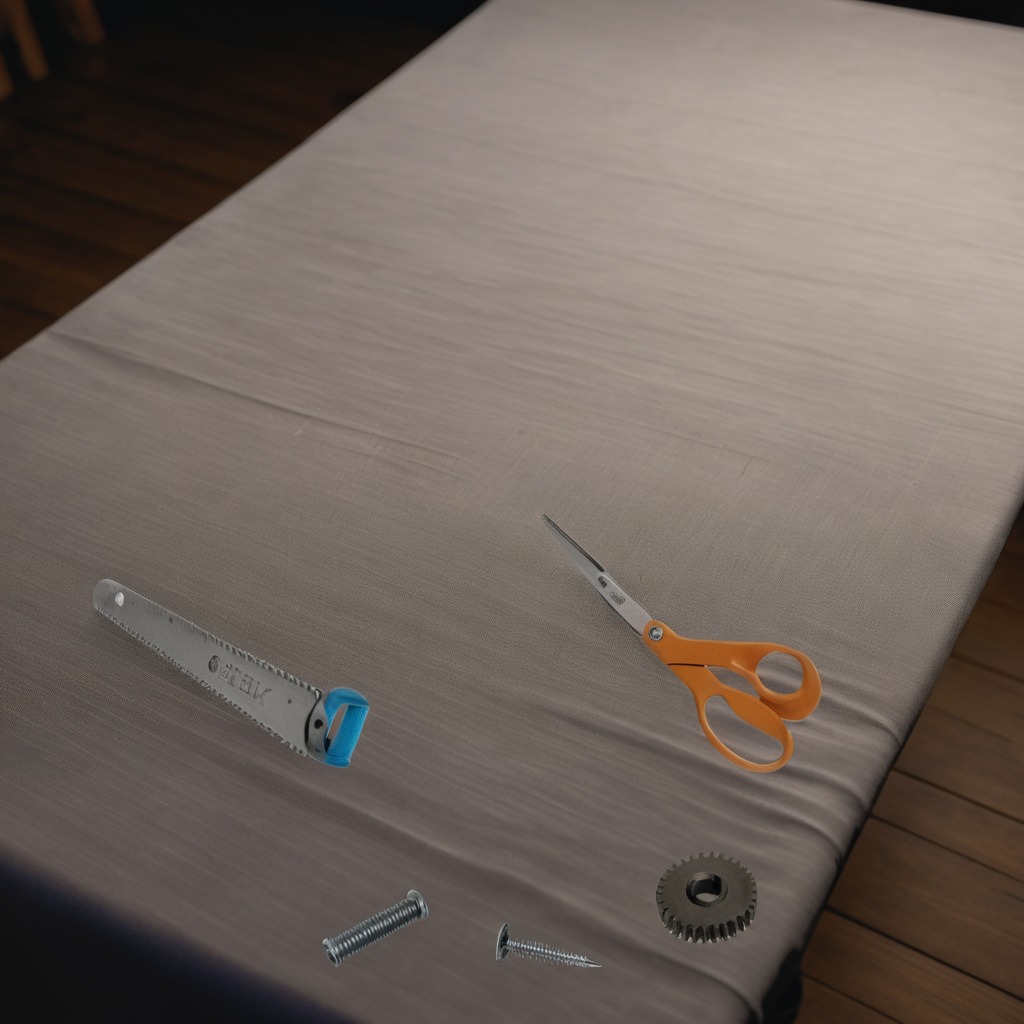
A steel gear with teeth, a metal machine screw, a coiled metal spring, a handheld metal saw, and a pair of scissors are lying on a wooden table.